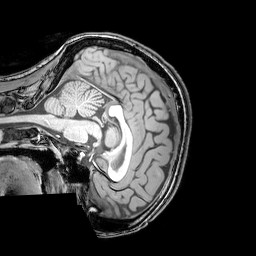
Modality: T1w
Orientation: sagittal
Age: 26
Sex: female
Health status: healthy
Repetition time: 0.081 s
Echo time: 0.037 s